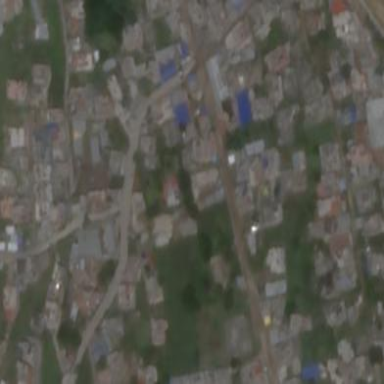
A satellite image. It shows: Spontaneous campsite set up for internally displaced persons.